Interaction volume radius: 5 \u00c5
Interaction volume height: 10 \u00c5
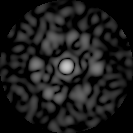
Disorder parameter: 0.8174